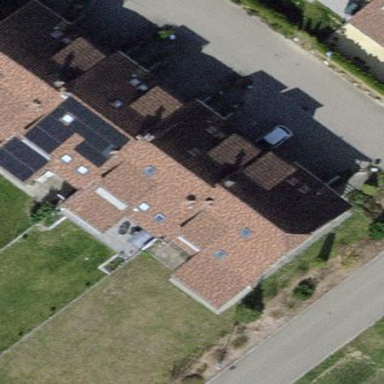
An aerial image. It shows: Terrace building with gabled roof.